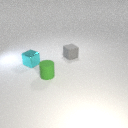
small green rubber cylinder to the left of small gray rubber cube